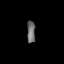
Tissue: prostate
Cell type: T cells
Senescence score: 0.7894
Nuclear area (px): 178
Mean DAPI intensity: 108.803